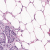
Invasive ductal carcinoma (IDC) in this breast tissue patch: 1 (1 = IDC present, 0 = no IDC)